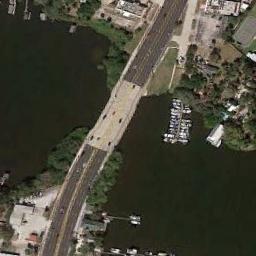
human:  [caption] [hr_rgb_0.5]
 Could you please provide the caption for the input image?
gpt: Most of the area the bridge crosses is bare land .

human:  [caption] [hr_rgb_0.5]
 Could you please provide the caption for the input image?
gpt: A bridge built on a dark green river and the flood bed of the river while some buildings on one side of the river, And a harbor on the other side of the river .

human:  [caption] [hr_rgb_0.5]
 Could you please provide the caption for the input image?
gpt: There is a bridge with some boats over the river between some trees and buildings .

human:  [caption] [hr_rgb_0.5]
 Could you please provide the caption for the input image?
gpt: A bridge connects the land on both sides of the deep green river  There are many buildings and roads on the land  There are many boats on the river bank  There are many cars on the bridge .

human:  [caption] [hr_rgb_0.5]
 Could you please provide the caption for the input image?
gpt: There are many cars on the bridge .